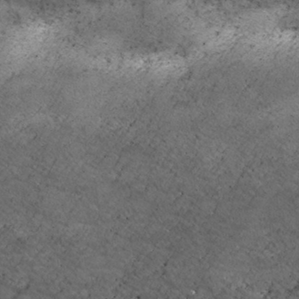
Label: non_frost